Question: I was wondering if anybody has an idea on how to do the sliding segue/animation that the Facebook Iphone app uses to reveal it's menu. I like that the entire NavigationController can slide over to reveal the menu but I can't find any tutorials that explain how this is set up. Any body have any ideas?

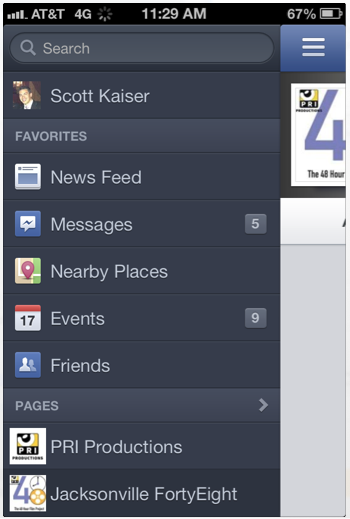
Answer: I wanted to do the same thing as you and came to the conclusion of using this <URL>.
Its a great and easy class to use and the developer implements several examples fro you to look at or derive your project from... Its great !!! :)
If you have any questions of how to use it.. dont hesitate to send me or John Lluch (the developer) a message on how to use it.